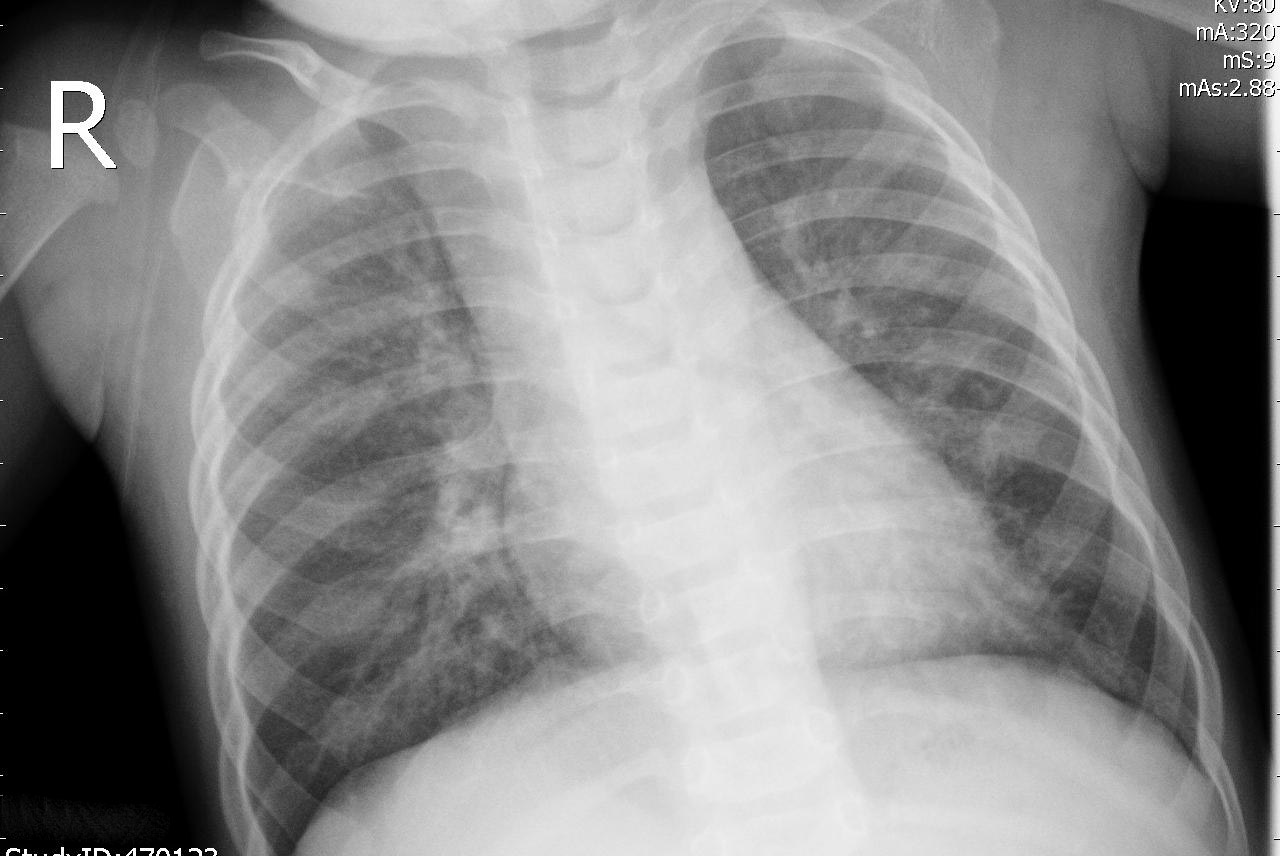
Diagnosis: PNEUMONIA